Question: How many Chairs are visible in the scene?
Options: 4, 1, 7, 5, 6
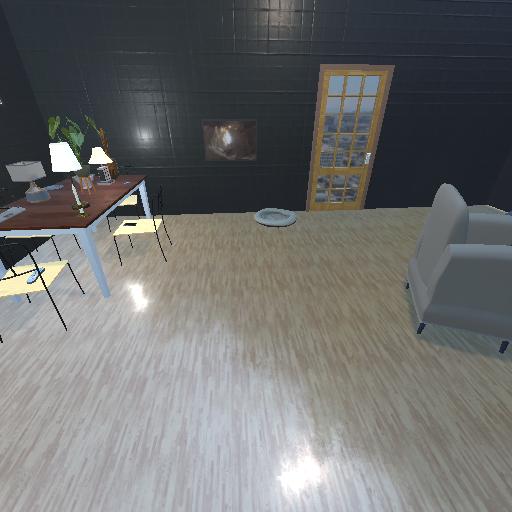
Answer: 4